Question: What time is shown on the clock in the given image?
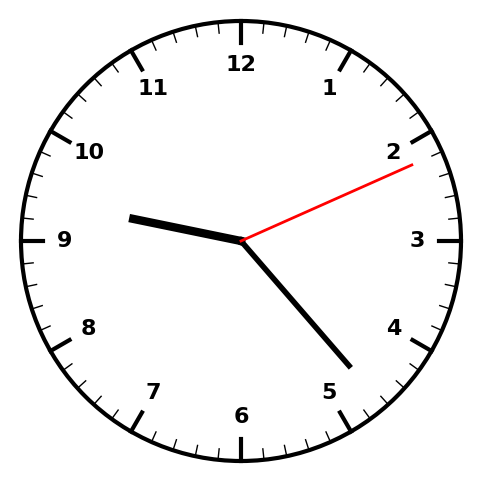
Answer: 09:23:11